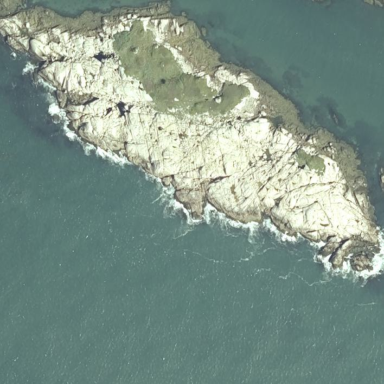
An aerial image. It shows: Island with natural coastline.